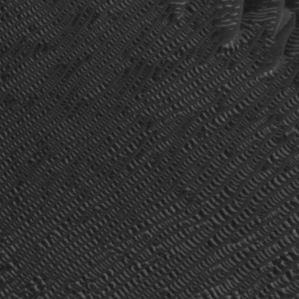
Label: frost